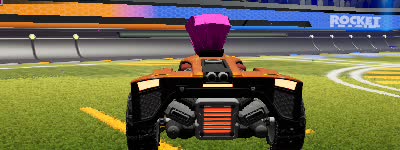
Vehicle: breakout